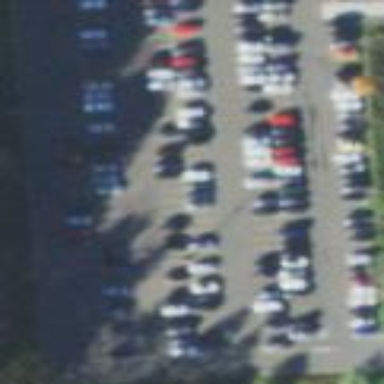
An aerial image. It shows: Parking area with surface.